Question: Here is a fiddle (jsfiddle.net/salman/RQBra/show/) that demonstrates the problem I am facing. The iframes appear as expected in all browsers (including Safari 5 for Windows). But when I viewed the page on two iOS devices (iPad and iPhone) the content of iframe overflowed and covered the entire area on the right hand side of the iframe. Here is a screenshot of a page that uses similar iframes:

How can I workaround this issue?
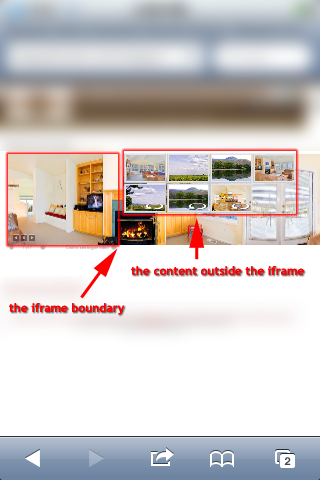
Answer: Hmm, try to wrap the iframes in divs, but not constraining the iframe's width and height by themselves.